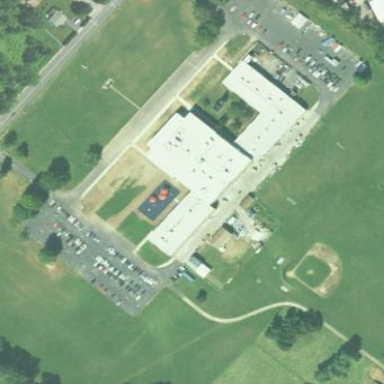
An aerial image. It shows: School.